Brain MRI, t1w sequence, axial 2D slice.
Patient: age 45, sex F, weight 90 kg, height 1.9 m
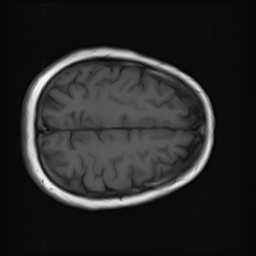